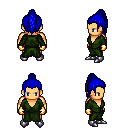
a pixel art fantasy rpg character, male body template, human, tanned skin, green robe, teal pants, blue long topknot hairstyle, gold gloves, metal boots, four views (front, back, left, right), 2x2 character sprite sheet, small pixel art, hard edges, no anti-aliasing